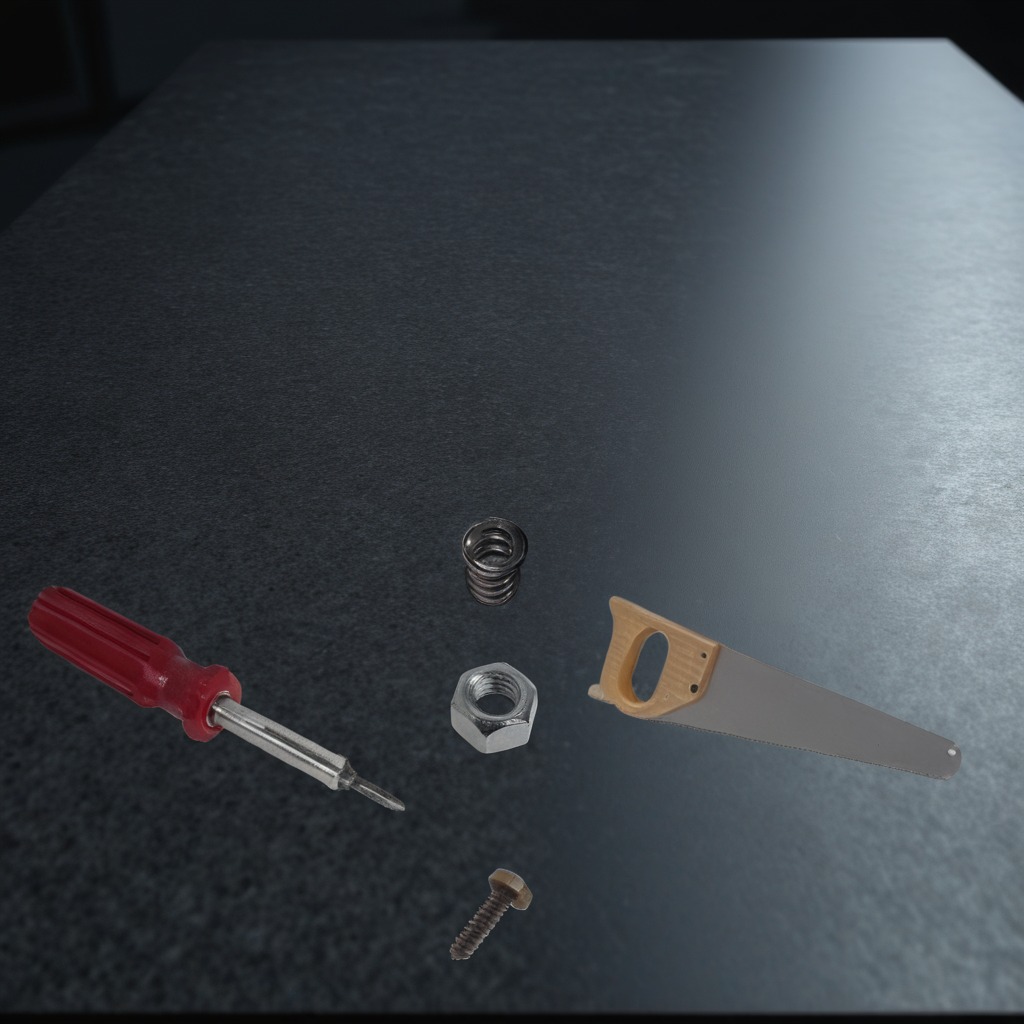
A metal machine screw, a coiled metal spring, a handheld metal saw, a screwdriver, and a metal nut are lying on a clean granite table inside a workshop at night.